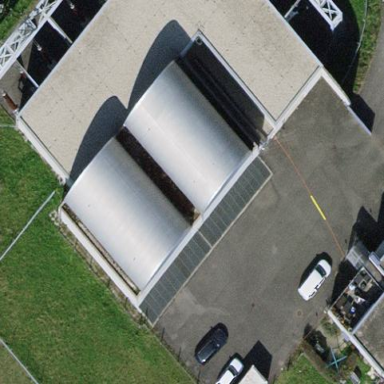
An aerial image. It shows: Transmission-level power substation.